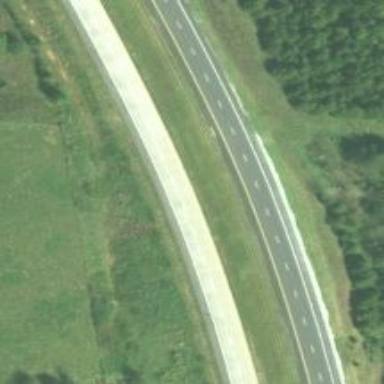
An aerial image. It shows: This image shows trunk highway that functions as expressway.